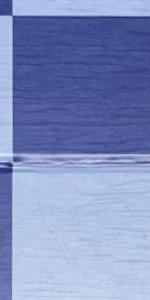
Label: Empty